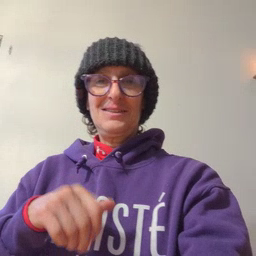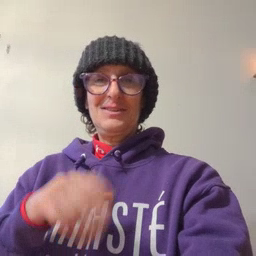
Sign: nuts